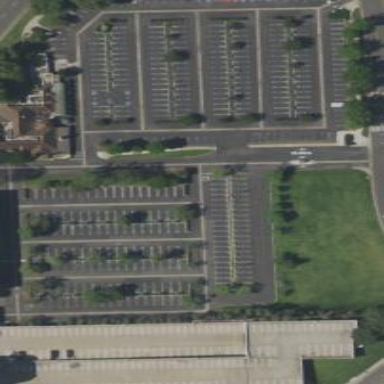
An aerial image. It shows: Parking area with surface.